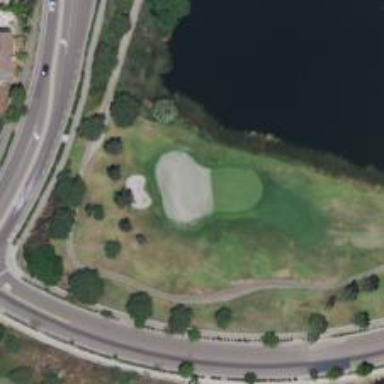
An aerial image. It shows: View of golf hole.